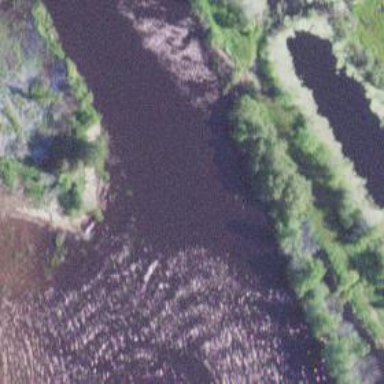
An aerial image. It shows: Beautiful view of river.